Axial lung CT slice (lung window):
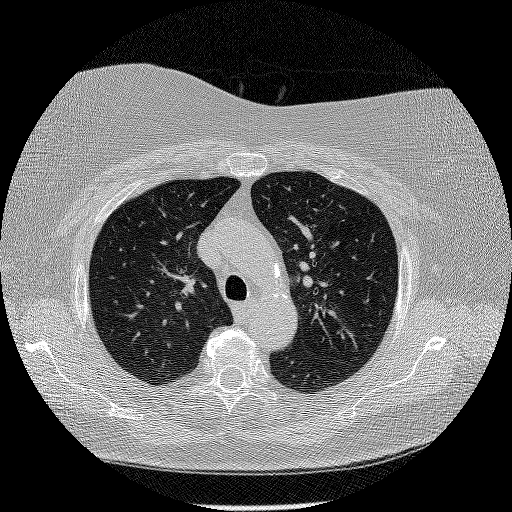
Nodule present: no